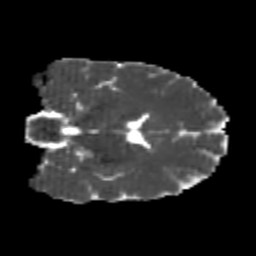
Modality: MD
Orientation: coronal
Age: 24
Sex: male
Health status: healthy
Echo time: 0.074 s